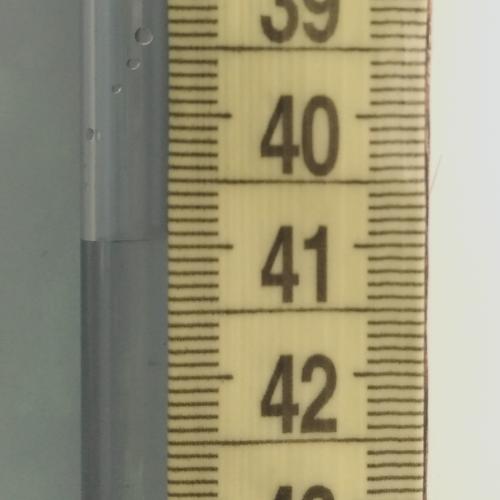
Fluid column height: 40.9 cm